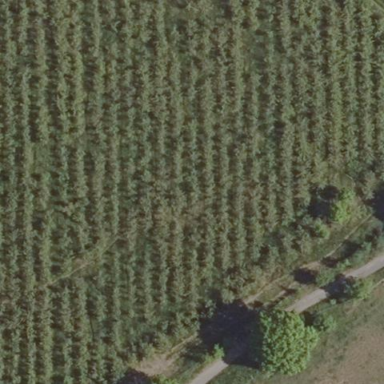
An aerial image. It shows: Orchard.